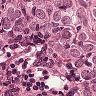
Metastatic tissue present: yes